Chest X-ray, PA view. Patient: 45 years old, sex M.
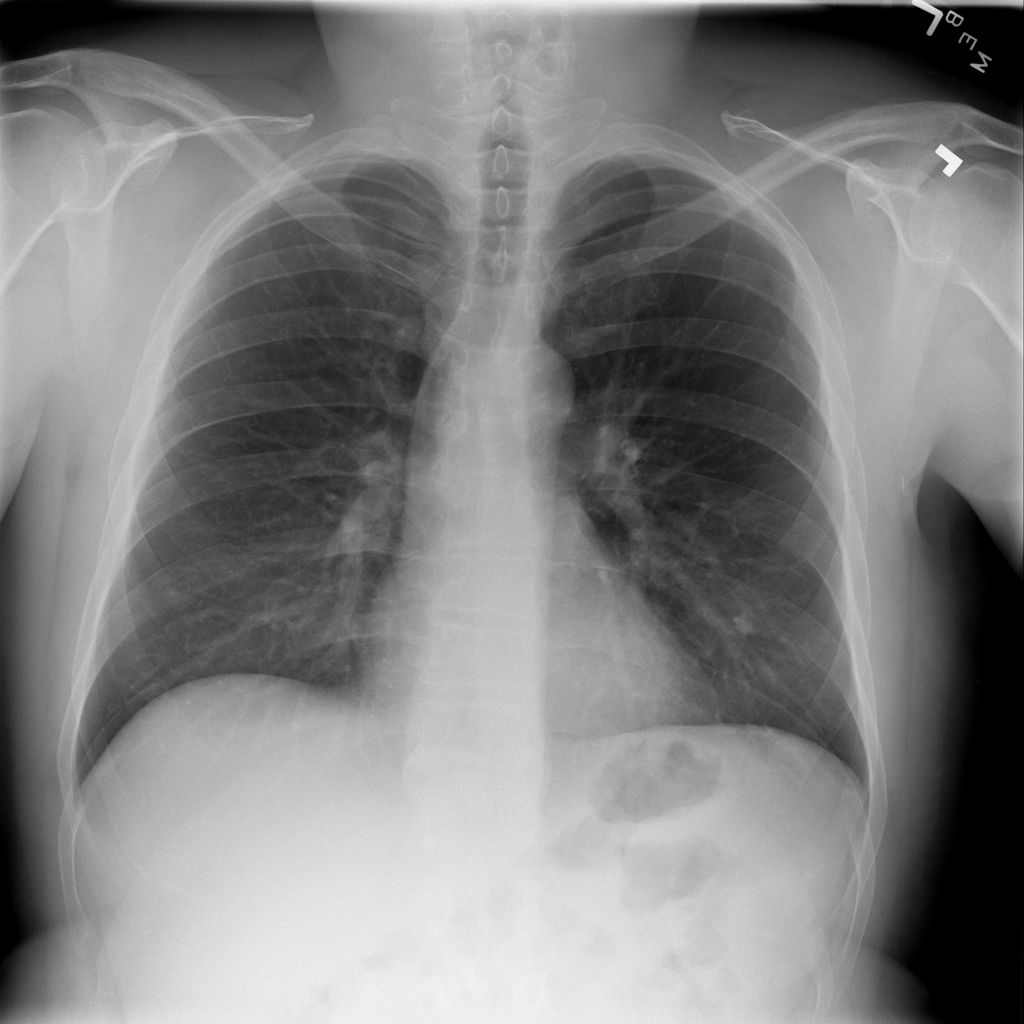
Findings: No Finding